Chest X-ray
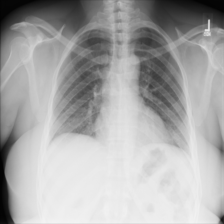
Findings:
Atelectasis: negative
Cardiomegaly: negative
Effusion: negative
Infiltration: negative
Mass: negative
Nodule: negative
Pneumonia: negative
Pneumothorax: negative
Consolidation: negative
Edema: negative
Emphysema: negative
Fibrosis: negative
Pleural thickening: negative
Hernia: negative